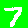
Digit: 7